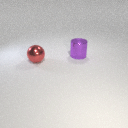
large purple metal cylinder behind large red metal sphere